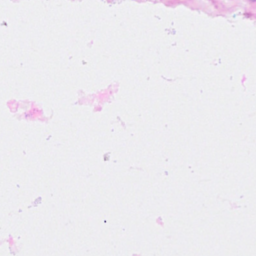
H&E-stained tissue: Breast